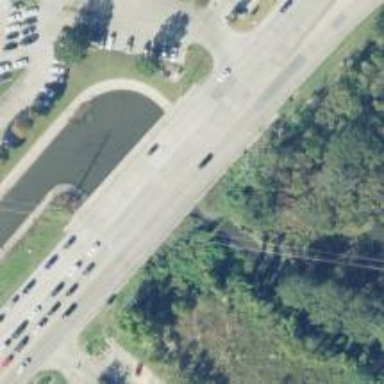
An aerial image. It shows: There is secondary road bridge with potential ice hazard.